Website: macys
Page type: cross-sells
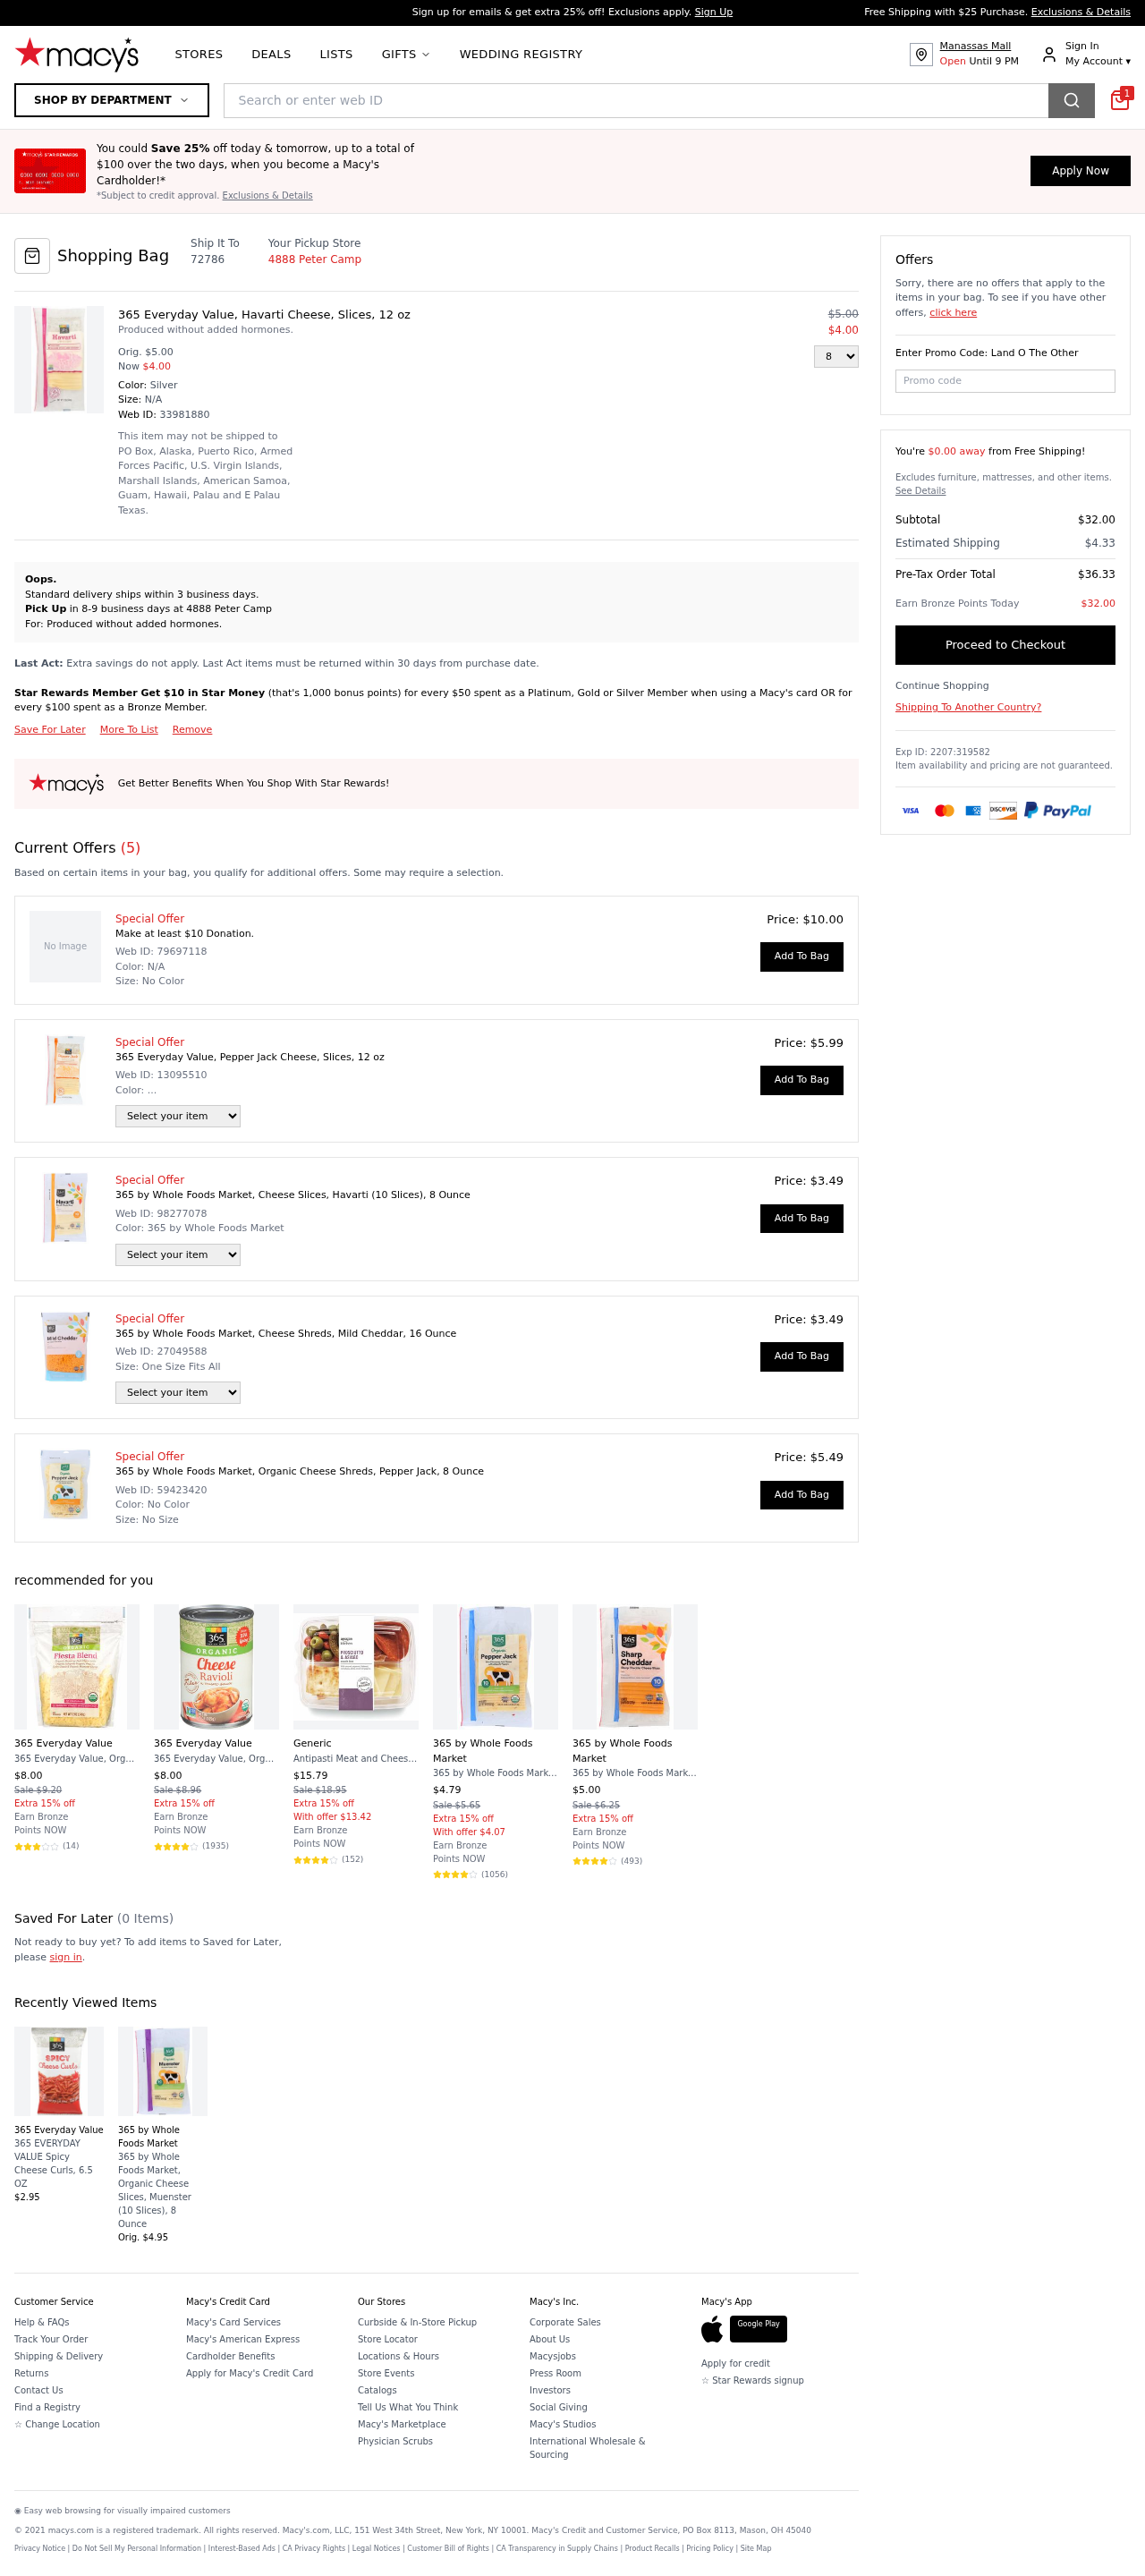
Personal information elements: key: PII_LOCATION1_STREET
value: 4888 Peter Camp
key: PII_POSTCODE
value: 72786
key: PII_PROMO_CODE
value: EXTRA12
Product elements: key: PRODUCT10_BRAND
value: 365 by Whole Foods Market
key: PRODUCT10_NAME
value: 365 by Whole Foods Market, Cheese Slices, Sharp Cheddar (10 Slices), 8 Ounce
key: PRODUCT10_NUM_RATINGS
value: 493
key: PRODUCT10_PRICE
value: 5
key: PRODUCT10_RATING
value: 4.5
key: PRODUCT11_BRAND
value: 365 Everyday Value
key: PRODUCT11_NAME
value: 365 EVERYDAY VALUE Spicy Cheese Curls, 6.5 OZ
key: PRODUCT11_PRICE
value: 2.95
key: PRODUCT12_BRAND
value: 365 by Whole Foods Market
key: PRODUCT12_NAME
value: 365 by Whole Foods Market, Organic Cheese Slices, Muenster (10 Slices), 8 Ounce
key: PRODUCT12_PRICE
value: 4.95
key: PRODUCT1_DESC
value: Produced without added hormones.
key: PRODUCT1_NAME
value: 365 Everyday Value, Havarti Cheese, Slices, 12 oz
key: PRODUCT1_PRICE
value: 4
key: PRODUCT1_QUANTITY
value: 8
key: PRODUCT2_NAME
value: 365 Everyday Value, Pepper Jack Cheese, Slices, 12 oz
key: PRODUCT2_PRICE
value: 5.99
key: PRODUCT3_NAME
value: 365 by Whole Foods Market, Cheese Slices, Havarti (10 Slices), 8 Ounce
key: PRODUCT3_PRICE
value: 3.49
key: PRODUCT4_NAME
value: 365 by Whole Foods Market, Cheese Shreds, Mild Cheddar, 16 Ounce
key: PRODUCT4_PRICE
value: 3.49
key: PRODUCT5_NAME
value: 365 by Whole Foods Market, Organic Cheese Shreds, Pepper Jack, 8 Ounce
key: PRODUCT5_PRICE
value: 5.49
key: PRODUCT6_BRAND
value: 365 Everyday Value
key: PRODUCT6_NAME
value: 365 Everyday Value, Organic Italian Blend Cheese, Shredded, 12 oz
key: PRODUCT6_NUM_RATINGS
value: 14
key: PRODUCT6_PRICE
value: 8
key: PRODUCT6_RATING
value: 3.1
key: PRODUCT7_BRAND
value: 365 Everyday Value
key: PRODUCT7_NAME
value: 365 Everyday Value, Organic Cheese Ravioli in Tomato Sauce, 15 oz
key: PRODUCT7_NUM_RATINGS
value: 1935
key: PRODUCT7_PRICE
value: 8
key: PRODUCT7_RATING
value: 4
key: PRODUCT8_BRAND
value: Generic
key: PRODUCT8_NAME
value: Antipasti Meat and Cheese Box
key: PRODUCT8_NUM_RATINGS
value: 152
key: PRODUCT8_PRICE
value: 15.79
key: PRODUCT8_RATING
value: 4.9
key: PRODUCT9_BRAND
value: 365 by Whole Foods Market
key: PRODUCT9_NAME
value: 365 by Whole Foods Market, Organic Cheese Slices, Pepper Jack (10 Slices), 8 Ounce
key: PRODUCT9_NUM_RATINGS
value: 1056
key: PRODUCT9_PRICE
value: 4.79
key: PRODUCT9_RATING
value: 4.7
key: PRODUCT1_ORIGINAL_PRICE
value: $5.00
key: PRODUCT6_ORIGINAL_PRICE
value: Sale $9.20
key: PRODUCT7_ORIGINAL_PRICE
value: Sale $8.96
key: PRODUCT8_ORIGINAL_PRICE
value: Sale $18.95
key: PRODUCT9_ORIGINAL_PRICE
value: Sale $5.65
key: PRODUCT10_ORIGINAL_PRICE
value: Sale $6.25
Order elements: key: ORDER_ID
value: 33981880
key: ORDER_NUM_OFFERS
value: (5)
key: ORDER_FREE_SHIPPING_THRESHOLD
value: $0.00 away
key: ORDER_SUBTOTAL
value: $32.00
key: ORDER_SHIPPING_COST
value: $4.33
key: ORDER_TOTAL
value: $36.33
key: ORDER_POINTS_EARNED
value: $32.00
Search elements: key: HEADER_SEARCH
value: Search or enter web ID
Other elements: key: SAVED_NUM_ITEMS
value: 0